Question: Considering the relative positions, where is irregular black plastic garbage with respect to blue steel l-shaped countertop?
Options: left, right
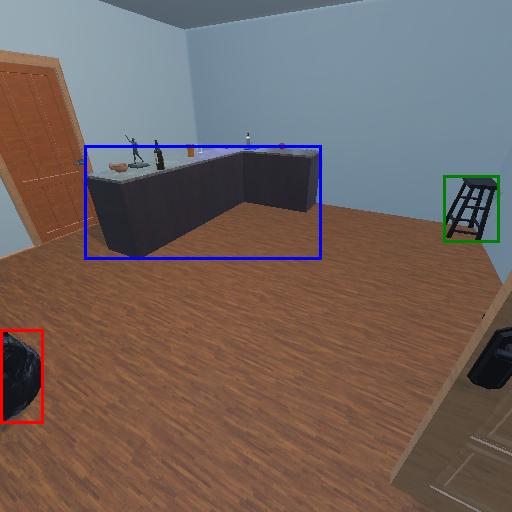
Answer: left